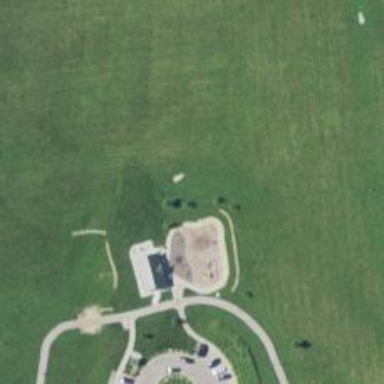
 specifically designed for the sport of disc golf."